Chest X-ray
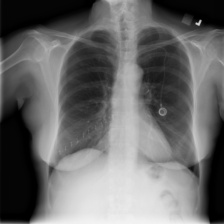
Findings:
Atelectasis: negative
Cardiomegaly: negative
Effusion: negative
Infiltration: negative
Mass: negative
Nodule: negative
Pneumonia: negative
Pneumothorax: negative
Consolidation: negative
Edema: negative
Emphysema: negative
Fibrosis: negative
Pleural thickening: negative
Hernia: negative